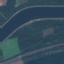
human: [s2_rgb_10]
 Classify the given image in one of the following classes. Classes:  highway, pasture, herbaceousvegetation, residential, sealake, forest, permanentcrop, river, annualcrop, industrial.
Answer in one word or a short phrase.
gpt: River